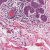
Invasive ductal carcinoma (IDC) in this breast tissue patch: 0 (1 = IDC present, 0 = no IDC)